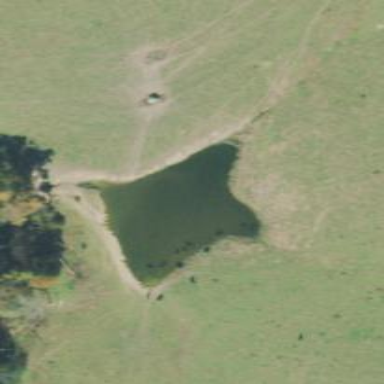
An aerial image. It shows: Peaceful pond surrounded by nature.